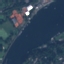
Land use / land cover class: River